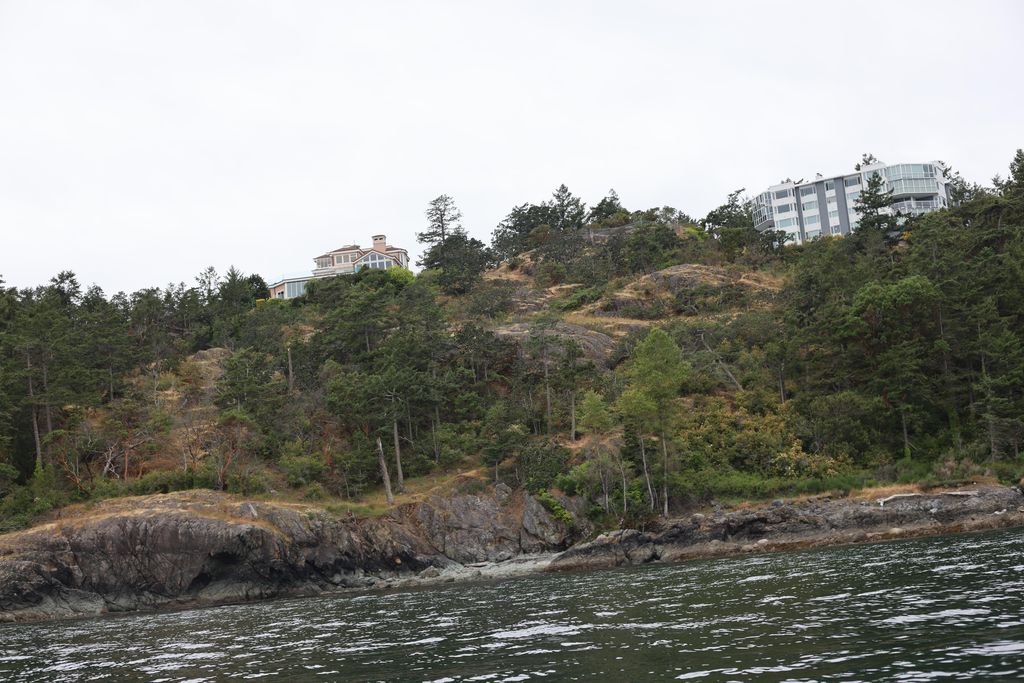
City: victoria